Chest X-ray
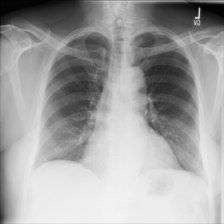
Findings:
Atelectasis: negative
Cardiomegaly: negative
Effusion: negative
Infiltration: negative
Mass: negative
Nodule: negative
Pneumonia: negative
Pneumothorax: negative
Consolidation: negative
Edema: negative
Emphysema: negative
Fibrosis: negative
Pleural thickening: negative
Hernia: negative